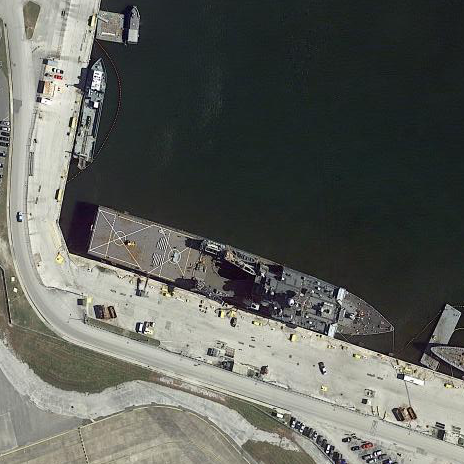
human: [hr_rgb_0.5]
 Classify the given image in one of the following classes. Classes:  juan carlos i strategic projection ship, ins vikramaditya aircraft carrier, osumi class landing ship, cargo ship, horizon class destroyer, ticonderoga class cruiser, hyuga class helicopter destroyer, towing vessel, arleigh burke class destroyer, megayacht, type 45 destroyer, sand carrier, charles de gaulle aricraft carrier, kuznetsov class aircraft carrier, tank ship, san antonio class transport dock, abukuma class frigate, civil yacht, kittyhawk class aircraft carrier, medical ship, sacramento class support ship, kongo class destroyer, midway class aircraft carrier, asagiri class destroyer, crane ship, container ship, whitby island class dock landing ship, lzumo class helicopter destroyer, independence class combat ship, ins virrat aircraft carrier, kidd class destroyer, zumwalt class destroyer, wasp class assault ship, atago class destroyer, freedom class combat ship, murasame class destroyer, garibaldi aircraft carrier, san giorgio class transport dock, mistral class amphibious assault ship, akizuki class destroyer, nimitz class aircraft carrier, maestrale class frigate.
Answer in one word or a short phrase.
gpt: Whitby Island class dock landing ship